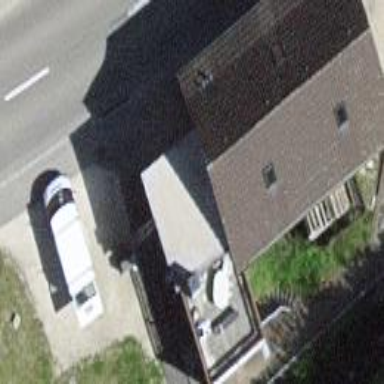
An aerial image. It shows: Residential building.